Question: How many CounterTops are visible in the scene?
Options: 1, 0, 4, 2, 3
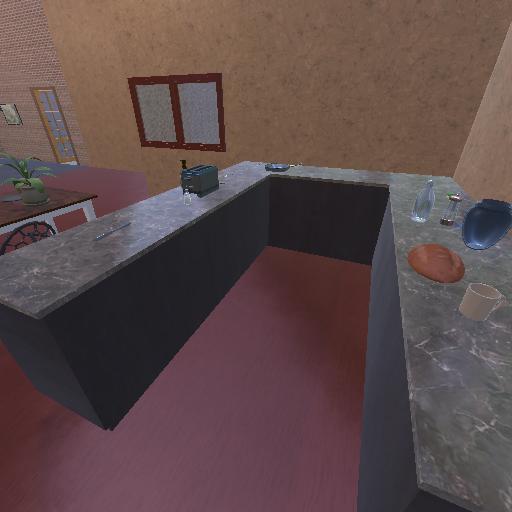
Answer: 1